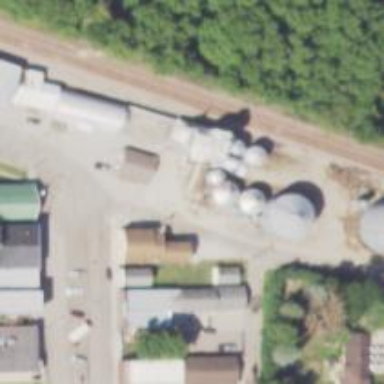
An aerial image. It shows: Silo.